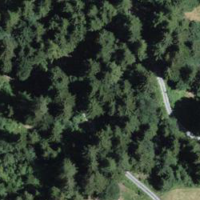
EUNIS habitat code: 43
Species observed at this site:
Atropa belladonna